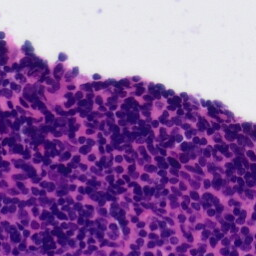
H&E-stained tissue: Tonsil